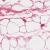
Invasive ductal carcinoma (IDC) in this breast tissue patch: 0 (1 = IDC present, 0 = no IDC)